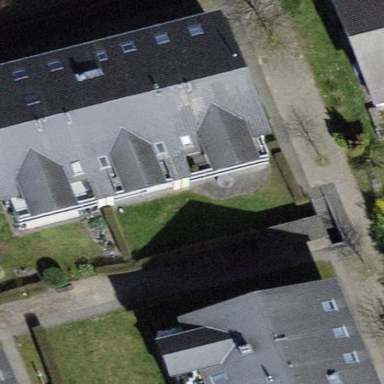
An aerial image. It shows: Building with tile roof.